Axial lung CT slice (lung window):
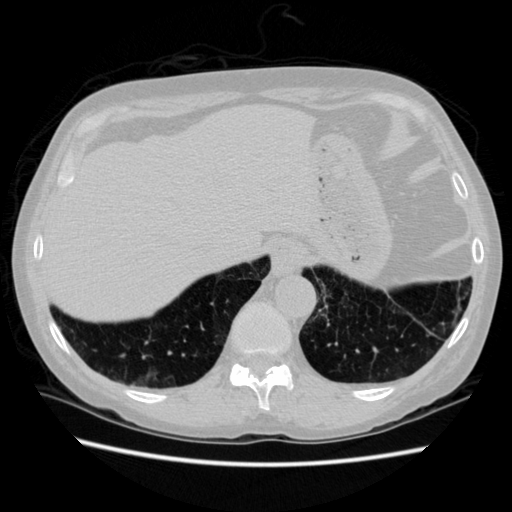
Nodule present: no